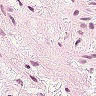
Metastatic tissue present: no